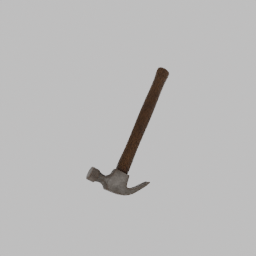
Label: tools